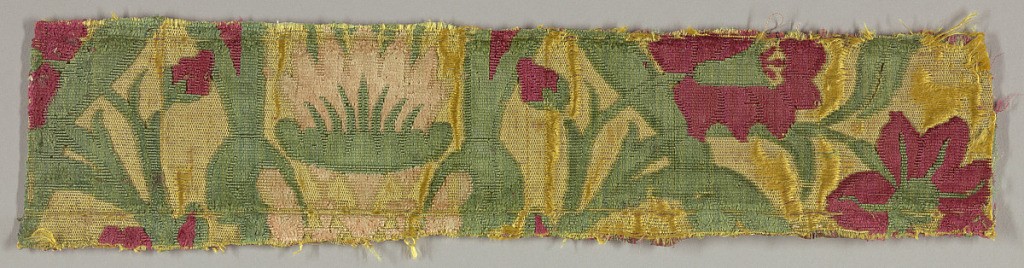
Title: Fragment
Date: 17th century
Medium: silk Technique: uncut, cut voided supplementary warp pile in a satin foundation (velvet)
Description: Fragment of a floral pattern in red, pink, yellow and green.